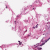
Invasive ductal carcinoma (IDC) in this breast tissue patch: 0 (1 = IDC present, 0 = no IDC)